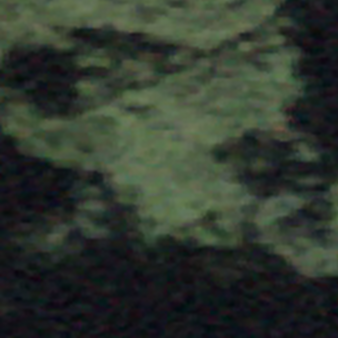
Label: other